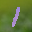
Label: 1